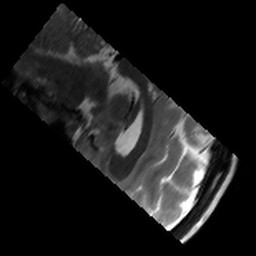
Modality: T2w
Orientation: sagittal
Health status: healthy
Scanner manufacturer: siemens
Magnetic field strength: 3 T
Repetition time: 8.02 s
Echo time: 0.08 s